Question: I have a problem with sending/receiving file via sockets.
For example - In little video (440 Mb), throughout the video there is interference (green noise).

Why that is happening?
'''
// server side
bool ClientThread::GetFile(char* path, LPDWORD fileSize, LPDWORD bytes)
{
FileInfo* fileInfo = new FileInfo();
if (!m_client->SyncGetRequest(fileInfo))
{
delete fileInfo;
return false;
}
*fileSize = fileInfo->parts * fileInfo->partSize + fileInfo->remain;
HANDLE hFile = CreateFile(path, GENERIC_READ | GENERIC_WRITE, 0, NULL, CREATE_ALWAYS, FILE_ATTRIBUTE_NORMAL, NULL);
if (hFile == INVALID_HANDLE_VALUE)
{
printf("Creating file is failed!
");
delete fileInfo;
return false;
}
HANDLE hMap = CreateFileMapping(hFile, NULL, PAGE_READWRITE, 0, *fileSize, 0);
if (!hMap)
{
printf("Creating file mapping is failed!
");
CloseHandle(hFile);
delete fileInfo;
return false;
}
void* ptr = MapViewOfFile(hMap, FILE_MAP_READ | FILE_MAP_WRITE, 0, 0, *fileSize);
if (!ptr)
{
printf("Map View of file has been failed!
");
CloseHandle(hMap);
CloseHandle(hFile);
delete fileInfo;
return false;
}
for (int i = 0; i < fileInfo->parts; i++)
{
int received = m_client->SyncGetRequest((byte*)((DWORD)ptr + i * fileInfo->partSize), fileInfo->partSize);
if (received != fileInfo->partSize)
printf("WARNING! Byte mismatch detected! Part: %d
", i + 1);
if (received <= 0)
{
printf("File receiving is failed! Part: %d
", i + 1);
UnmapViewOfFile(ptr);
CloseHandle(hMap);
CloseHandle(hFile);
delete fileInfo;
return false;
}
*bytes += received;
}
if (fileInfo->remain > 0)
{
int received = m_client->SyncGetRequest((byte*)((DWORD)ptr + fileInfo->parts * fileInfo->partSize), fileInfo->remain);
*bytes += received;
}
UnmapViewOfFile(ptr);
CloseHandle(hMap);
CloseHandle(hFile);
delete fileInfo;
printf("File successfully received!
");
return true;
}
// client side
void Client::SendFile(HANDLE hFile)
{
DWORD partSize = 4096;
DWORD size = GetFileSize(hFile, NULL);
int parts = size / partSize;
int remain = size - parts * partSize;
FileInfo fInfo = { parts, partSize, remain };
if (!SyncSendRequest(&fInfo))
return;
HANDLE hMap = CreateFileMapping(hFile, NULL, PAGE_READONLY, 0, 0, 0);
if (hMap)
{
void* ptr = MapViewOfFile(hMap, FILE_MAP_READ, 0, 0, 0);
if (ptr)
{
for (int i = 0; i < parts; i++)
{
if (!SyncSendRequest((byte*)((DWORD)ptr + i * partSize), partSize))
{
printf("Error sending file! Part: %d
", i + 1);
break;
}
}
if (remain > 0)
{
SyncSendRequest((byte*)((DWORD)ptr + parts * partSize), remain);
}
UnmapViewOfFile(ptr);
}
CloseHandle(hMap);
}
printf("File is sent!
");
}
'''
SyncSendData doing send and recv respond from/to server (1 byte)
SyncGetData doing recv and send respond from/to server (1 byte)
And size of received file matched with size of original file.
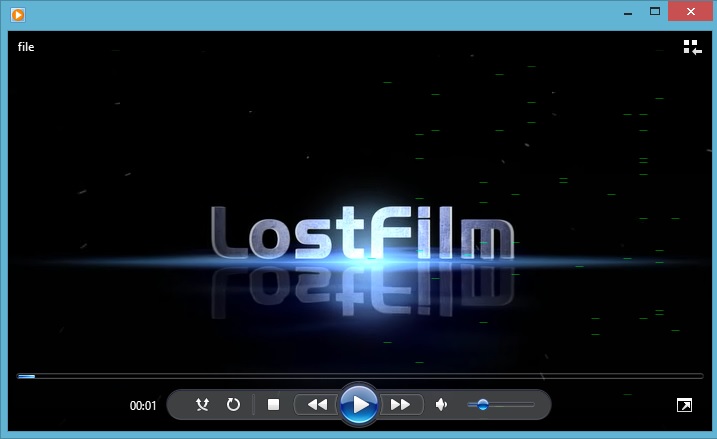
Answer: The problem as it turns out is not with the transfer protocol. But as evident from your screenshot you are using a windows media player window to run your video.
Try to install some video codecs and then see if the video plays correctly.
Another simple way to check for file validity is to perform a checksum on both sides. (They should be equal).
Regards.